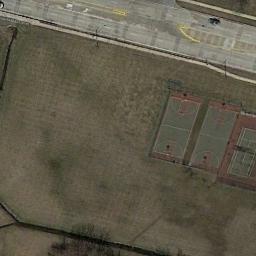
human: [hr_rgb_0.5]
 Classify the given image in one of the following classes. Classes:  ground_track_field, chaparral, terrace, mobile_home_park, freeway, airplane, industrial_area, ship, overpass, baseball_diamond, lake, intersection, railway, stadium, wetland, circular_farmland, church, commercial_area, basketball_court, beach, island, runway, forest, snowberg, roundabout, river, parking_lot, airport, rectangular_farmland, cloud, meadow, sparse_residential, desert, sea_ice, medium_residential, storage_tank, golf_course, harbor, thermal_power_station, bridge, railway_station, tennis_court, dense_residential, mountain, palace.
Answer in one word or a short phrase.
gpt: basketball_court